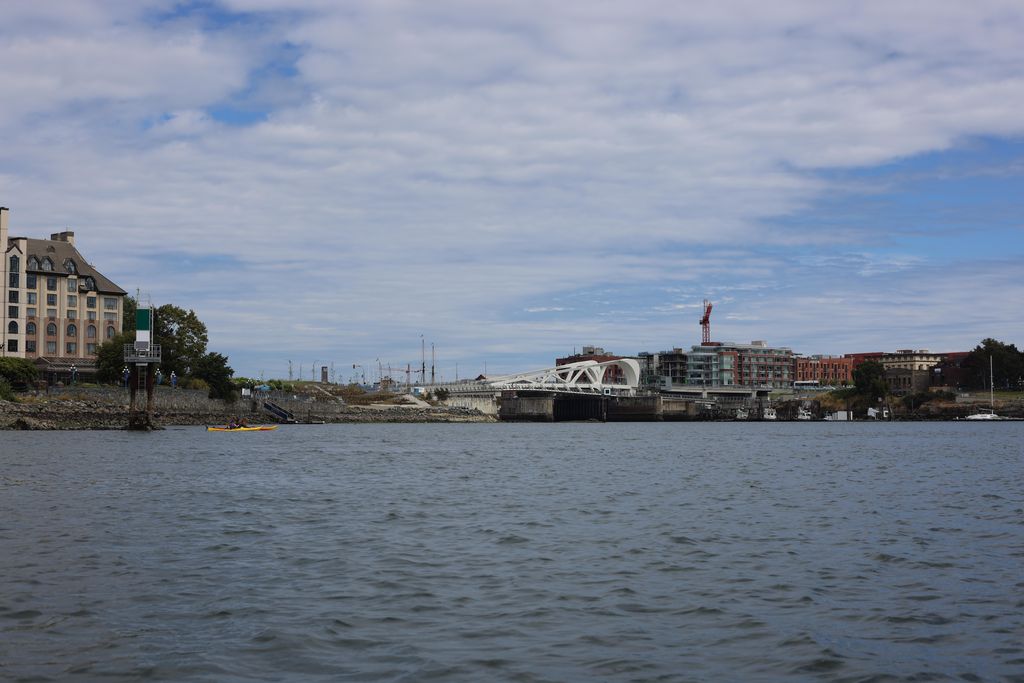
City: victoria